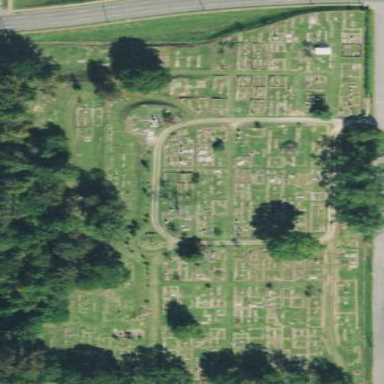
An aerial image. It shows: Grave yard.